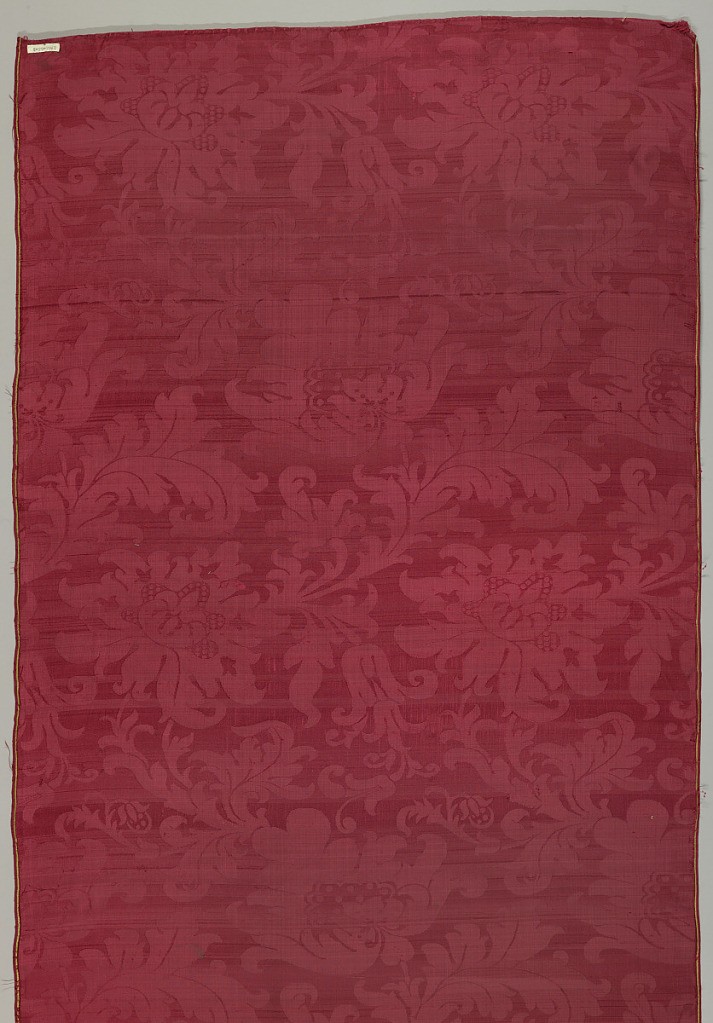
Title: Textile
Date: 19th century
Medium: silk Technique: damask
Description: Length of red satin damask in an allover floral pattern in an 18th-century style.